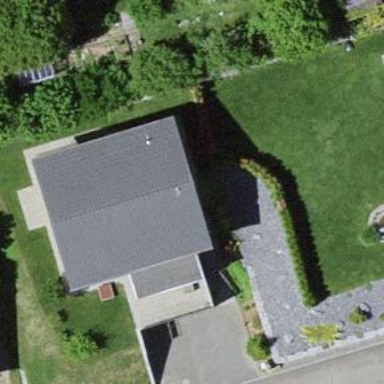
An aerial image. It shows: Simple and straightforward house.